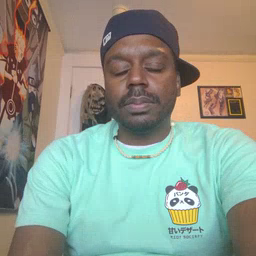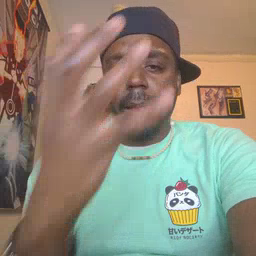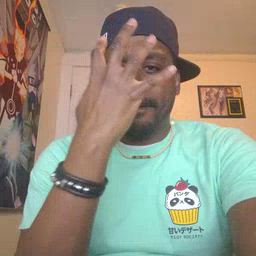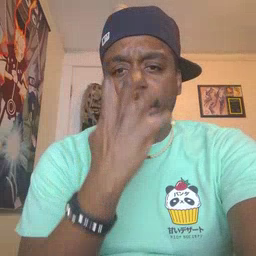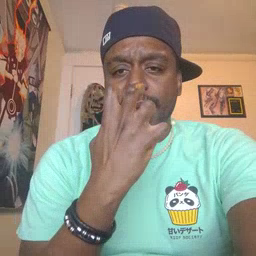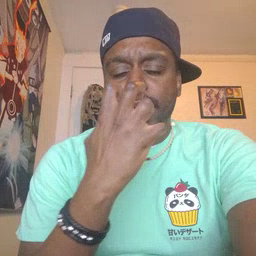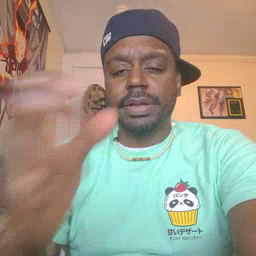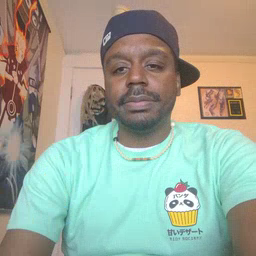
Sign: mad